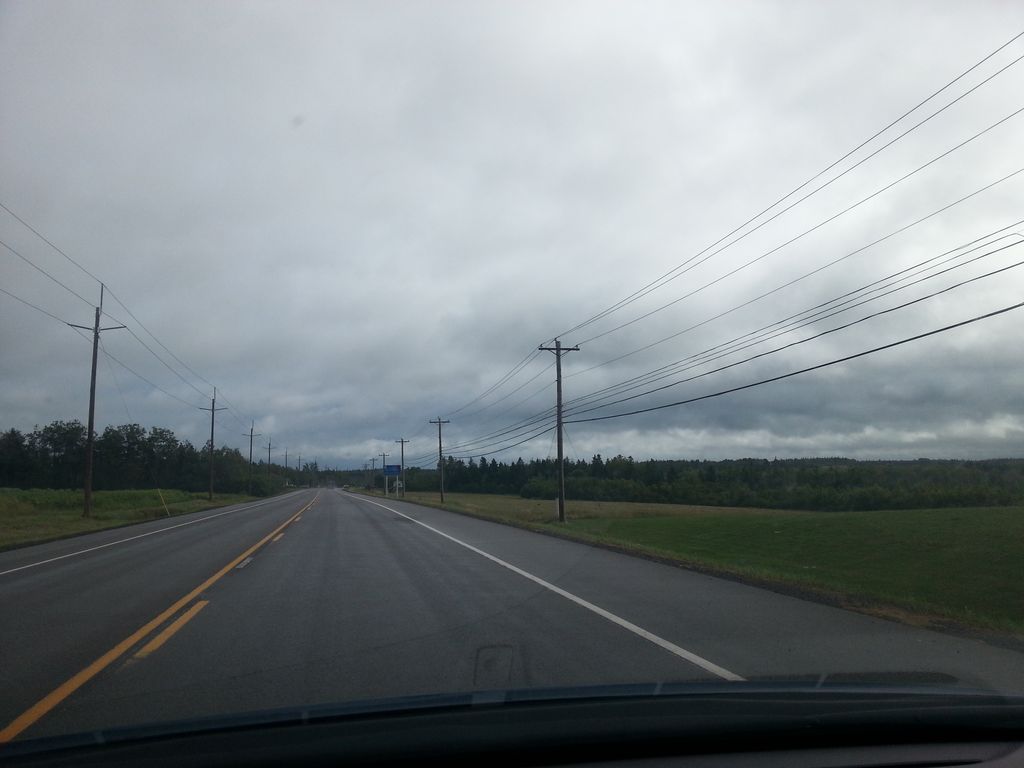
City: charlottetown